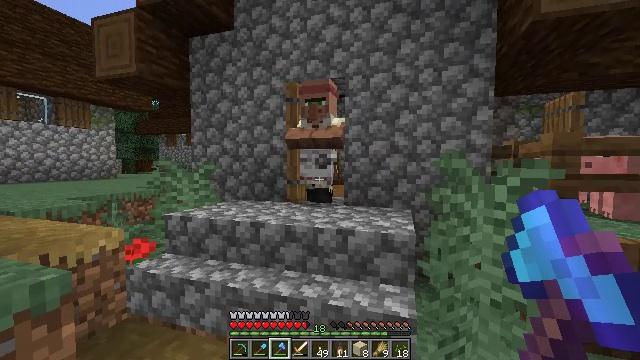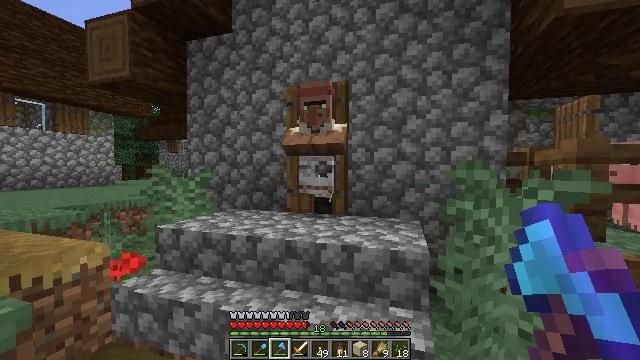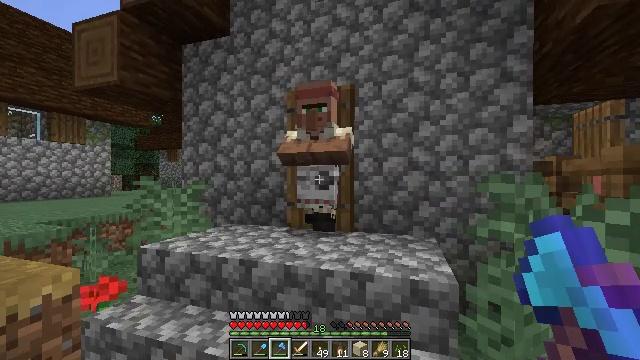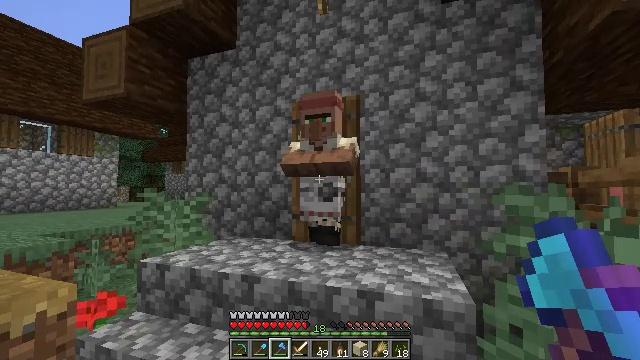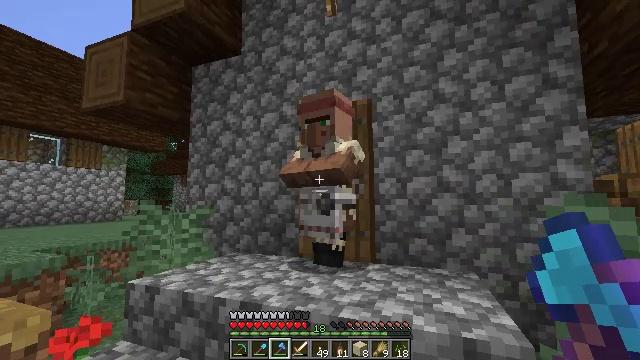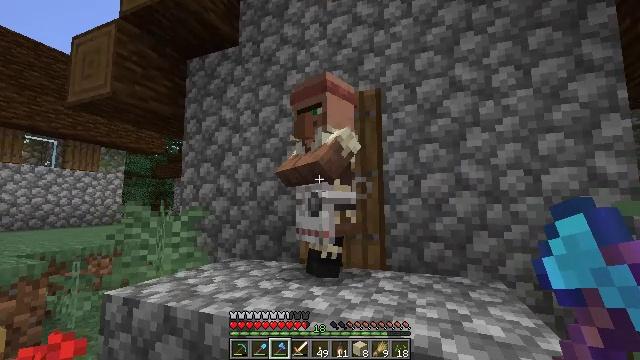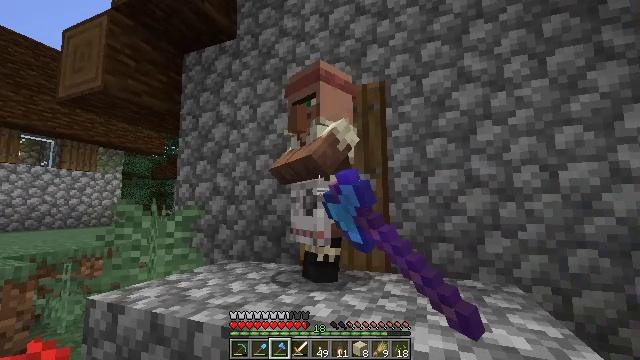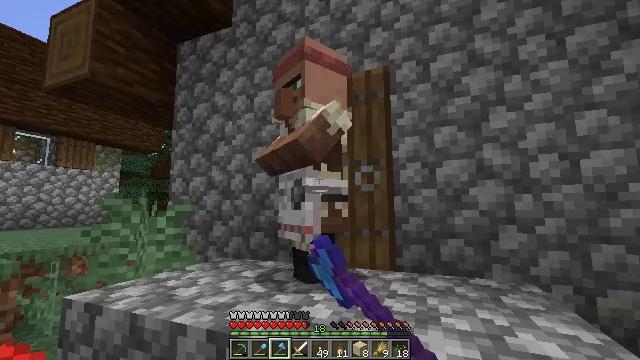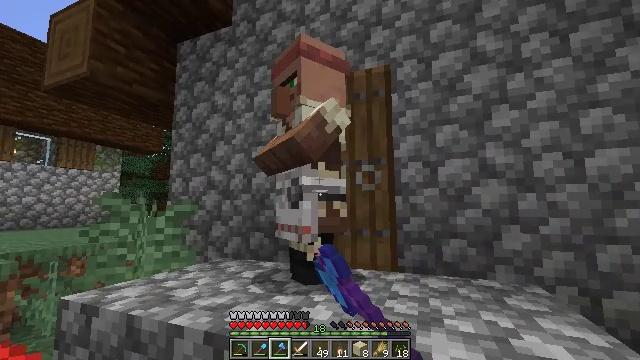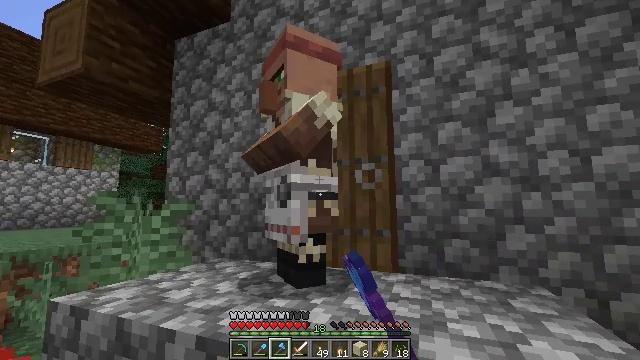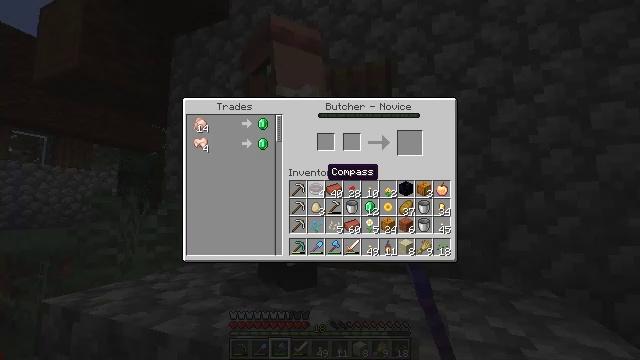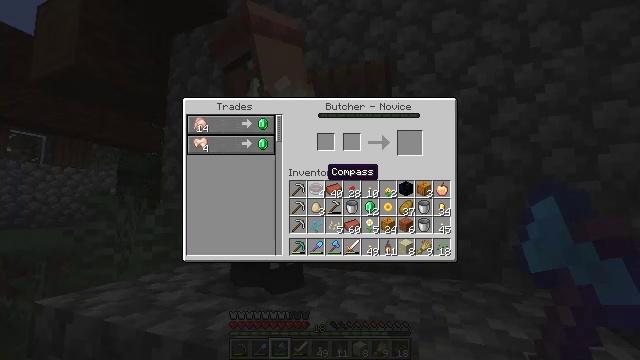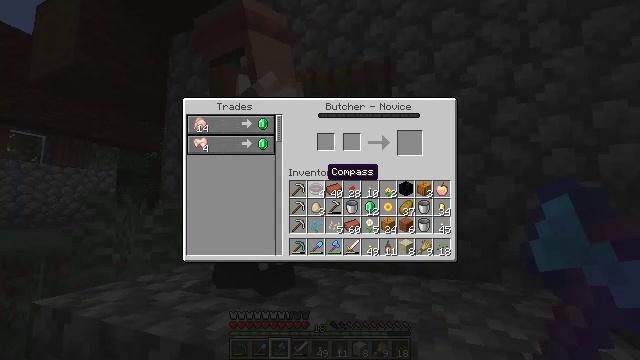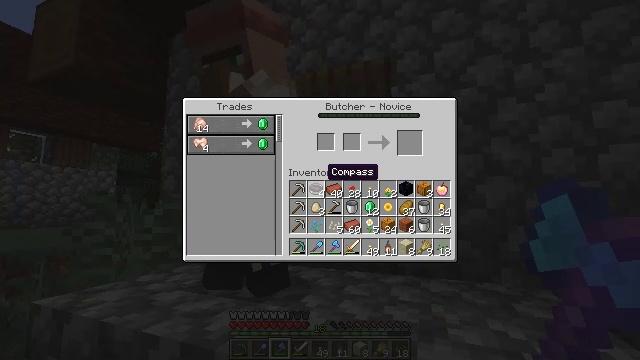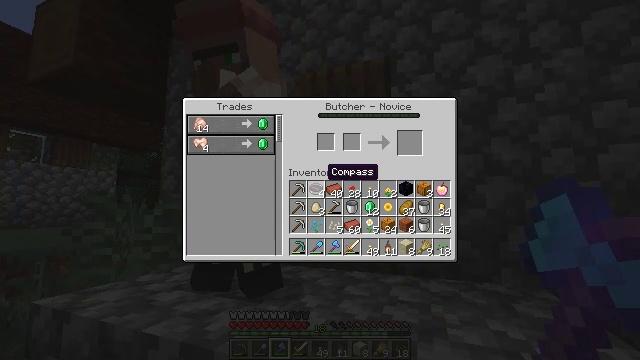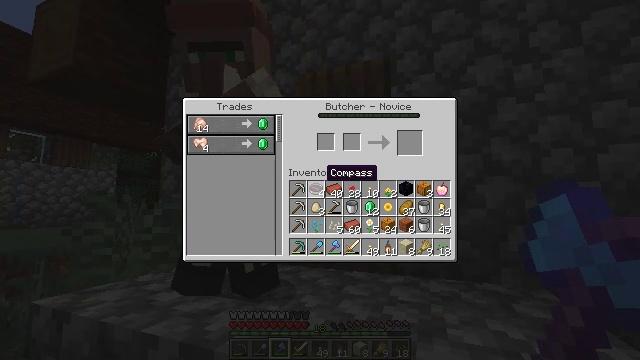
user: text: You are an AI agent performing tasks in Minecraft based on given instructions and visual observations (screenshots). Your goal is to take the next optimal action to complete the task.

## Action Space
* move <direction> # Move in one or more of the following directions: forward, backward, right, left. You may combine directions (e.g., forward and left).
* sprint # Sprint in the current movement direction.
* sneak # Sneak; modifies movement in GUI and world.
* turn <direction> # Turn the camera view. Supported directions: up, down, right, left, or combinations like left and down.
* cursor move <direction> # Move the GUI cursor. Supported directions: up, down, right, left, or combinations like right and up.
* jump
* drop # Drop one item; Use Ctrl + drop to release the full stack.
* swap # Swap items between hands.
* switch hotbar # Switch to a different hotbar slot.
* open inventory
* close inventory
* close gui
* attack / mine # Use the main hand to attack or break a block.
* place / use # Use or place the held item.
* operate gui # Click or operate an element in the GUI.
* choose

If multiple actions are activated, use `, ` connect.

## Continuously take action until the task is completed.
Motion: motion action
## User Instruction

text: Clear the sweet berry bush to collect the sweet berries.
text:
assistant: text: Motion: move forward, turn up
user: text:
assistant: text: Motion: move forward, turn up
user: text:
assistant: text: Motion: move forward, turn left and up
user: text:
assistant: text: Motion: move forward, turn left and up
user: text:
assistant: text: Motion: move forward, use / place
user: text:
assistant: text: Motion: move forward, use / place
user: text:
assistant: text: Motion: use / place
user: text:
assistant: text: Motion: use / place
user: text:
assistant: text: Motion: no_op
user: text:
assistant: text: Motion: open gui
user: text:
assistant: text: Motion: no_op
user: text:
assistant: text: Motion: no_op
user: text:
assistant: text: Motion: no_op
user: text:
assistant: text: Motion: no_op
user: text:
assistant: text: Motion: no_op
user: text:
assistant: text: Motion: no_op
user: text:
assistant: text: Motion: no_op
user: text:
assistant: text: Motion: no_op
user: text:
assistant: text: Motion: no_op
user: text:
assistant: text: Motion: no_op
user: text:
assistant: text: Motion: no_op
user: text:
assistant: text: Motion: no_op
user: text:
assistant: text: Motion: no_op
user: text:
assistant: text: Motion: no_op
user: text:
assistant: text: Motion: no_op
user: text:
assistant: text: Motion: no_op
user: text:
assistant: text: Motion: no_op
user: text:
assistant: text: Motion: cursor move right
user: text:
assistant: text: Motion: no_op
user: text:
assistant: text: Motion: no_op